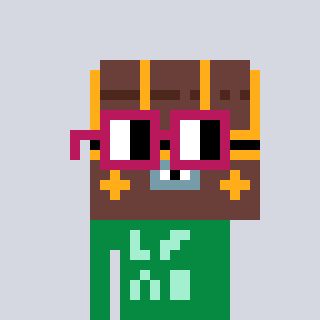
a pixel art character with square dark red glasses, a treasure chest-shaped head and a green-colored body on a cool background